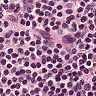
Metastatic tissue present: no